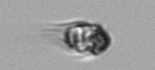
Label: Mesodinium